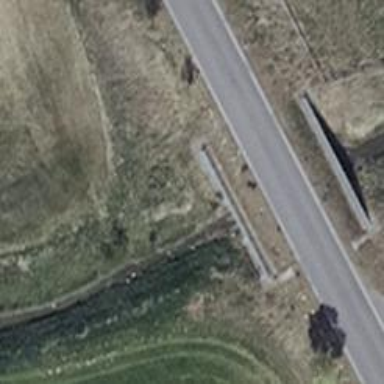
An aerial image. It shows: Tertiary road on asphalt surface on bridge.